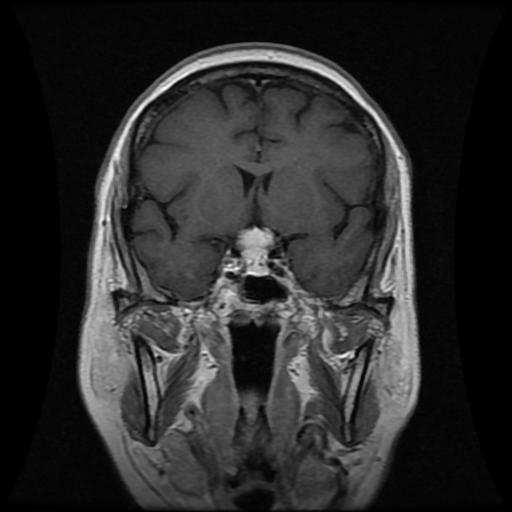
Label: pituitary